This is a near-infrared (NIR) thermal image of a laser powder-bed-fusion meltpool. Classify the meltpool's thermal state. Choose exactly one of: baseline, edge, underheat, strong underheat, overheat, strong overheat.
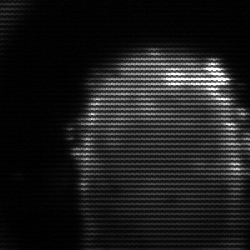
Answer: baseline